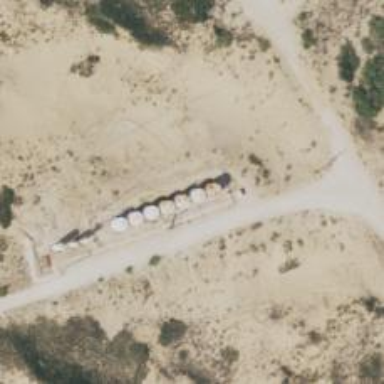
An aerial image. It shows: Storage tank that is man-made.